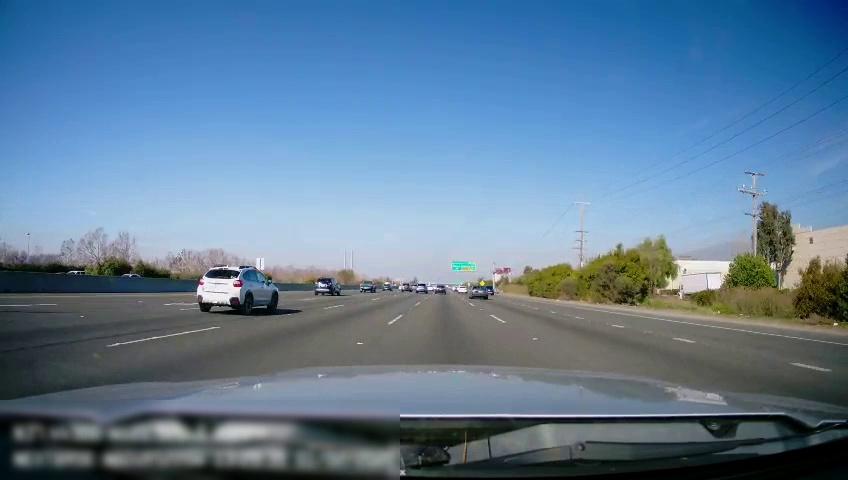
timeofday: Day
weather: Sunny
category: Drivable Space
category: Vehicles | SUV
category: Vehicles | Car
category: Vehicles | Car
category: Vehicles | Car
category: Vehicles | Car
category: Vehicles | Car
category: Vehicles | SUV
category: Vehicles | Car
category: Vehicles | SUV
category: Vehicles | Truck
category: Vehicles | SUV
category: Vehicles | SUV
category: Lanes | Current Lane
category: Lanes | Current Lane
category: Lanes | Alternate Lane
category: Lanes | Alternate Lane
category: Lanes | Alternate Lane
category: Lanes | Alternate Lane
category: Lanes | Alternate Lane
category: Lanes | Alternate Lane
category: Traffic | Signs